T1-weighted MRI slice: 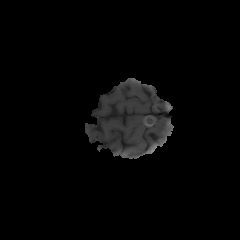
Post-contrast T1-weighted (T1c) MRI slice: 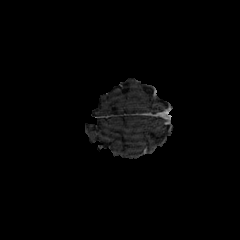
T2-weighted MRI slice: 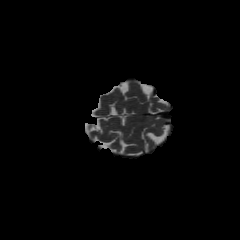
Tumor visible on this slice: no